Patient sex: M
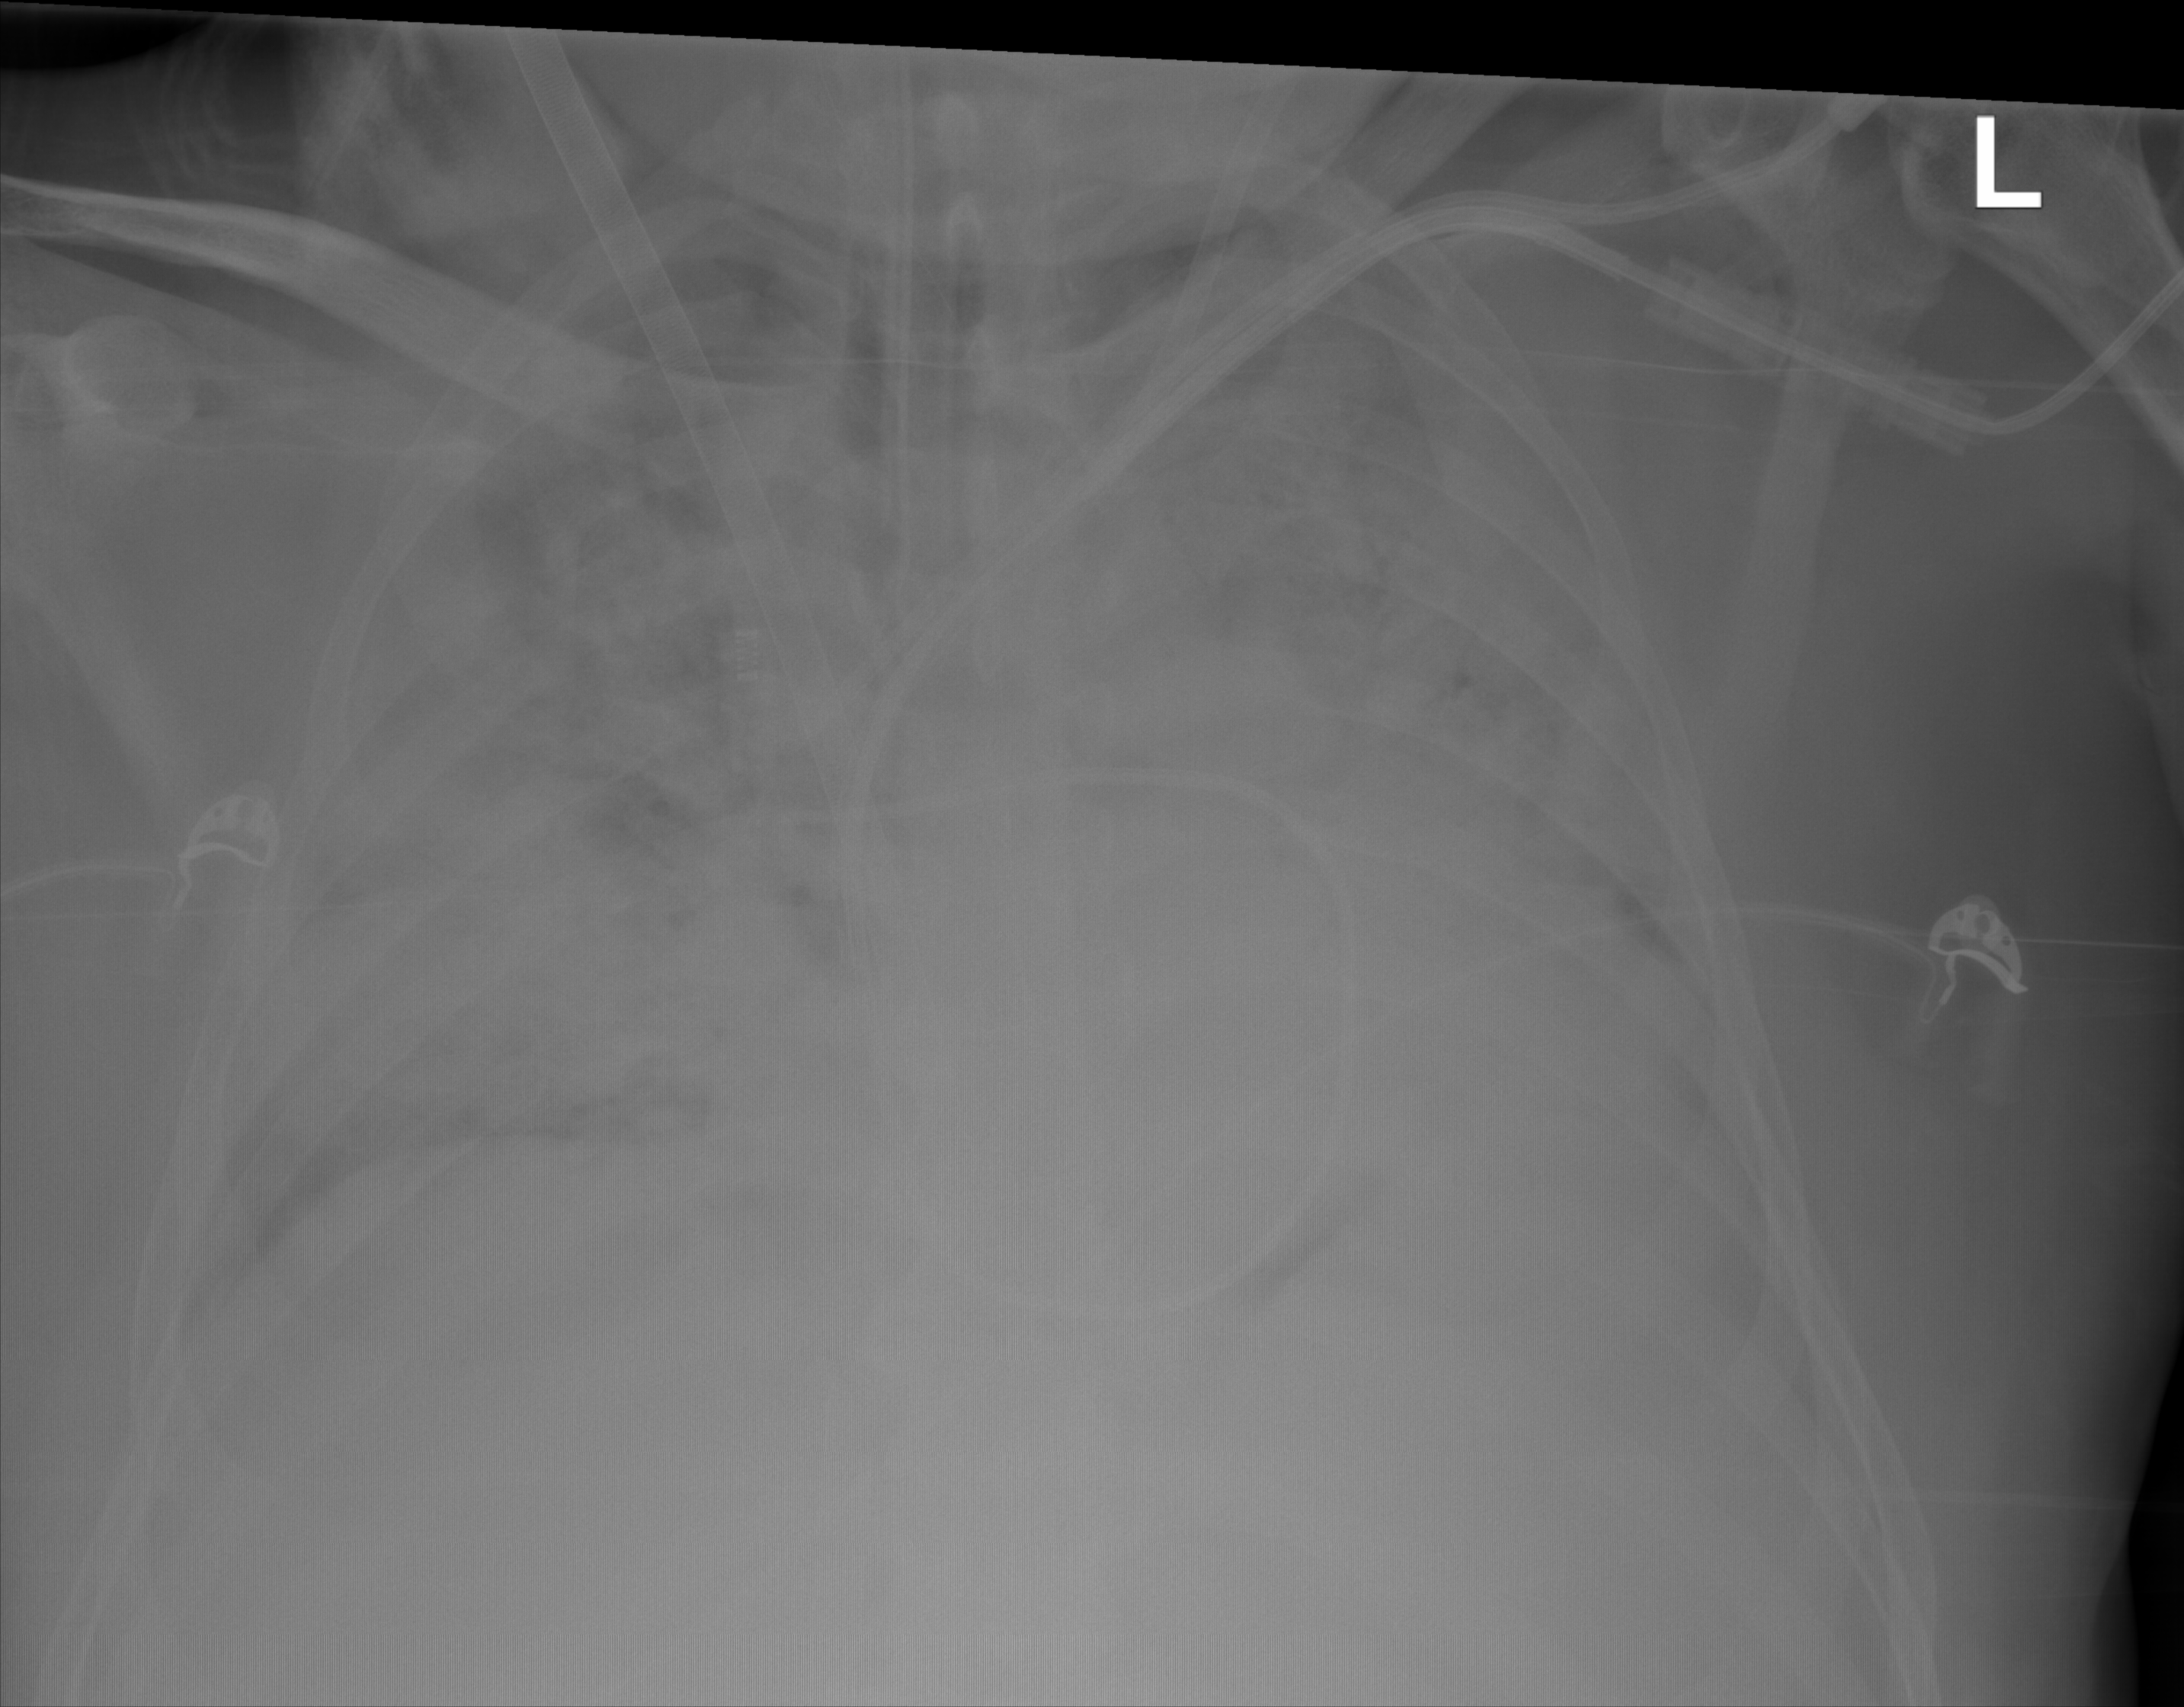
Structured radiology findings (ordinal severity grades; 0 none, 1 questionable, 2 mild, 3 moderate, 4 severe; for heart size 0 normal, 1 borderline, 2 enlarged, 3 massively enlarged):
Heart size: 2
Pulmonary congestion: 0
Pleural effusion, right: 0
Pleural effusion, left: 0
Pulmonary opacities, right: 4
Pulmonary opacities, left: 4
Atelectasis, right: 3
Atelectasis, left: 3